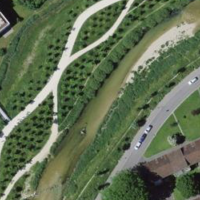
EUNIS habitat code: 53
Species observed at this site:
Medicago sativa